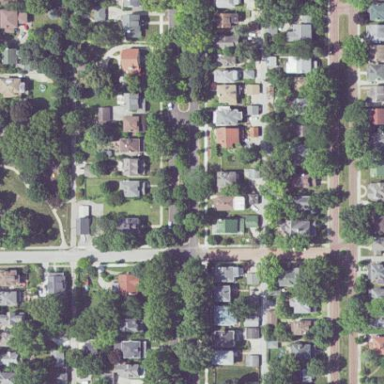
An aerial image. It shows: Residential area within neighborhood.